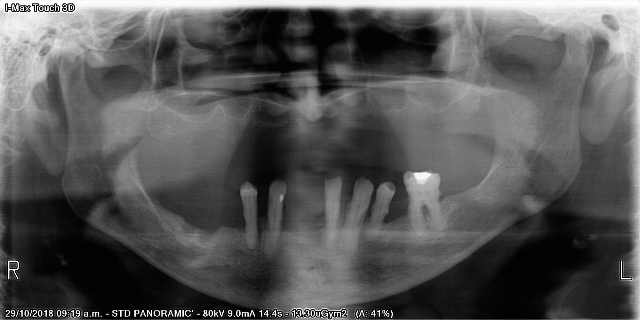
adult